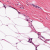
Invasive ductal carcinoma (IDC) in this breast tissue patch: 0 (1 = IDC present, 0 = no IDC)